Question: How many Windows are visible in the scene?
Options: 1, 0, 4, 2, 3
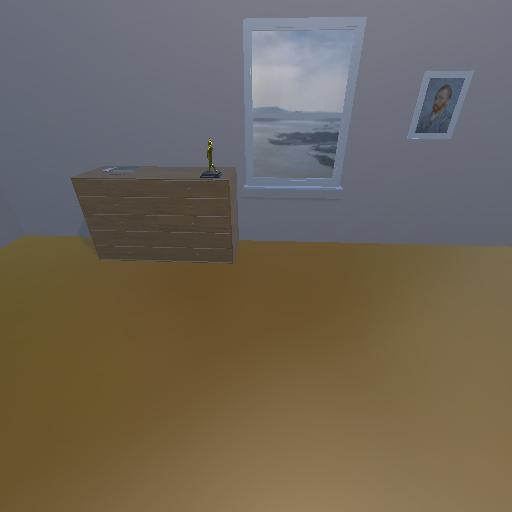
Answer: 1